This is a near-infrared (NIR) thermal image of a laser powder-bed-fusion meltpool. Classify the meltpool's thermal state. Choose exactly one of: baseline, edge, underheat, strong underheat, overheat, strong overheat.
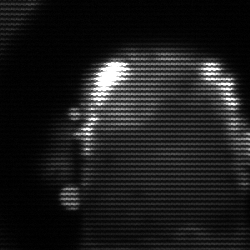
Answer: baseline